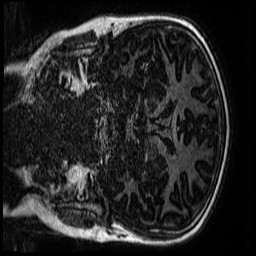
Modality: MP2RAGE
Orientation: coronal
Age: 11
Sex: male
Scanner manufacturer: siemens
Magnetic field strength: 3 T
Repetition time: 4 s
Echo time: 0.00299 s